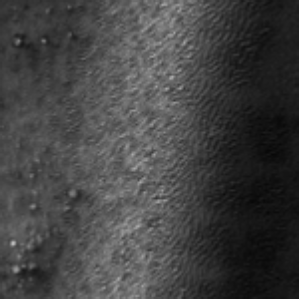
Label: frost